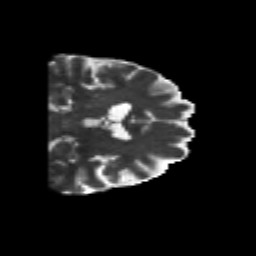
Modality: T2w
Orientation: coronal
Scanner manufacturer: siemens
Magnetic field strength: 3 T
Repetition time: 6.8 s
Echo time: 0.093 s